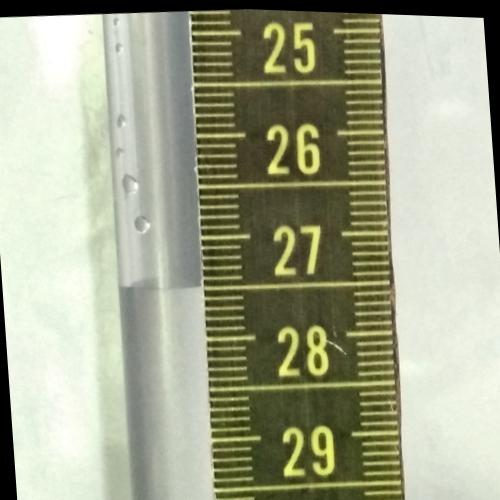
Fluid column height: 27.5 cm